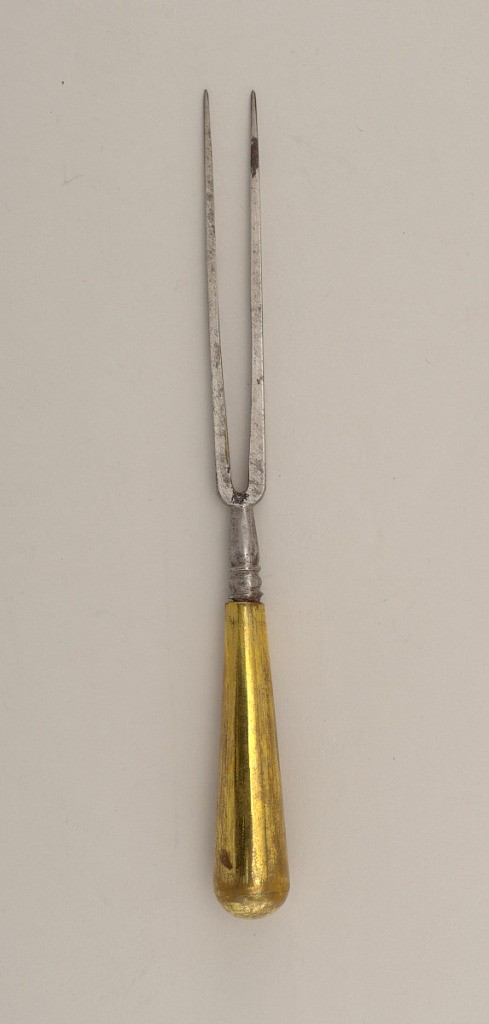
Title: Two-tined Fork with Brass Handle
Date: ca. 1690
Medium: brass, steel
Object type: fork
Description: Fork has two straight two tines. Rounded shoulders, baluster-shaped neck plain brass handle, round in section.